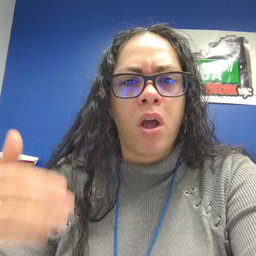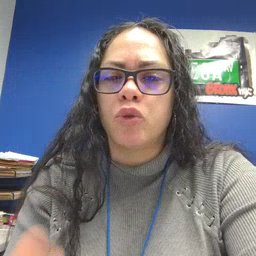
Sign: before